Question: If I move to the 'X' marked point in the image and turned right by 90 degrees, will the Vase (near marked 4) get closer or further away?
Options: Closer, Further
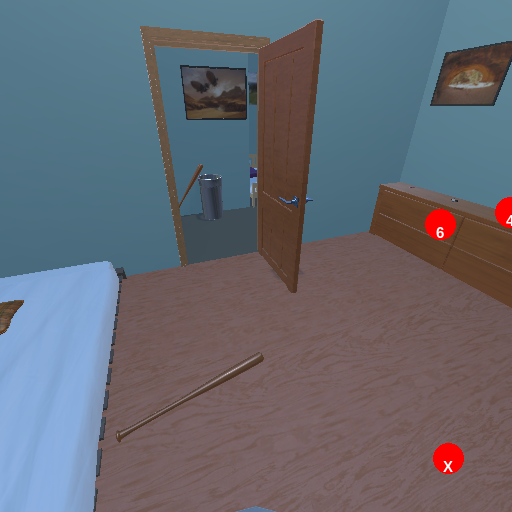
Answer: Closer